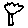
Label: tree